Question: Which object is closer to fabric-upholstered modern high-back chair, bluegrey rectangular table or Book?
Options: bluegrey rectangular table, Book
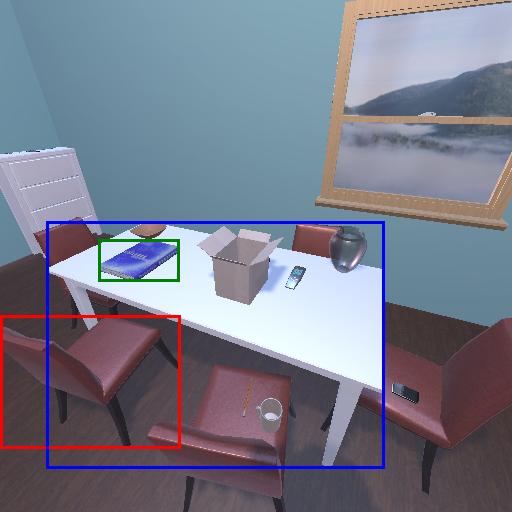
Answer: bluegrey rectangular table